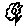
Label: flower